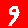
Digit: 9